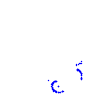
Particle: pion